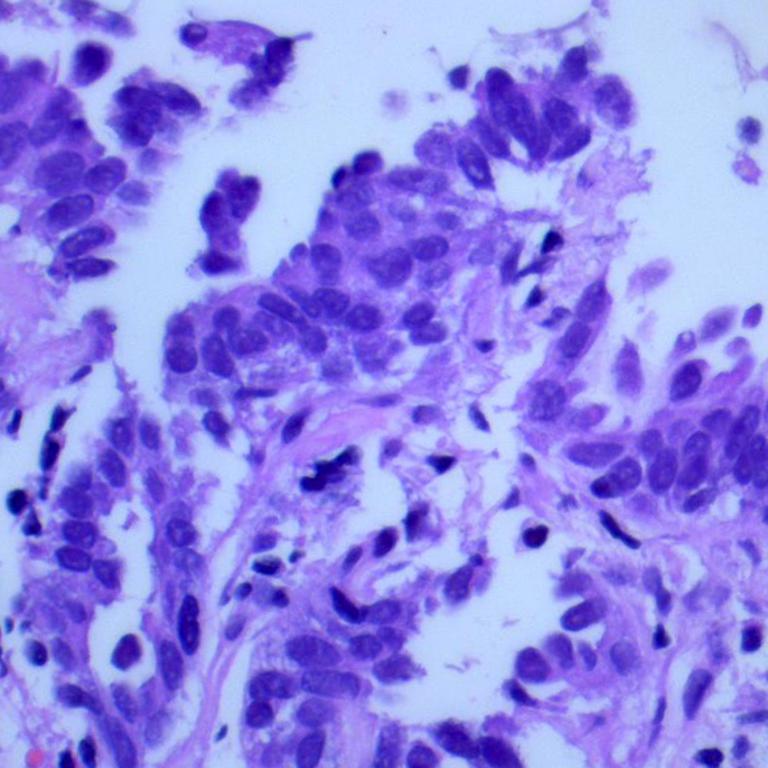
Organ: lung
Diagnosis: adenocarcinomas